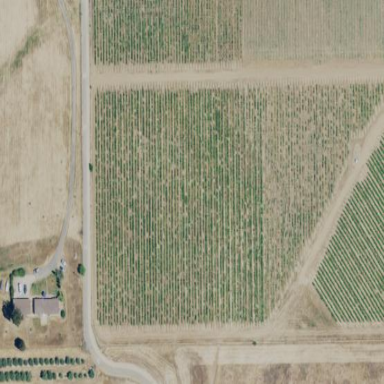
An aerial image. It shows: Vineyard growing grapes.